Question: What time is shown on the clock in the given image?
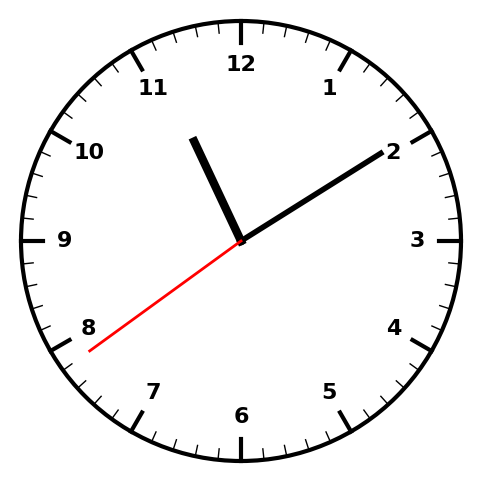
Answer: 11:09:39